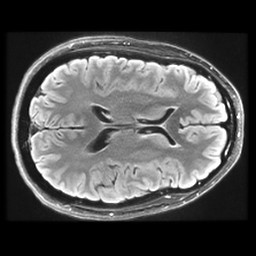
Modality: FLAIR
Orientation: axial
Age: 31
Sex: female
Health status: healthy
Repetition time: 12 s
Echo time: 0.09782 s